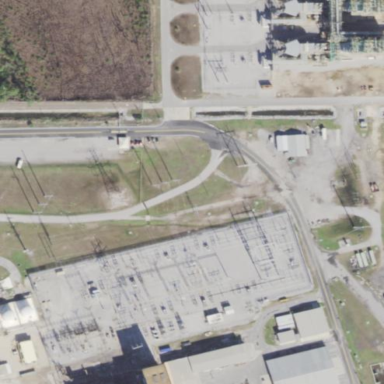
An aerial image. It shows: Fenced power substation at the transmission level.